Aerial crown-view tile of a tropical tree (Barro Colorado Island, Panama), acquired 20241014:
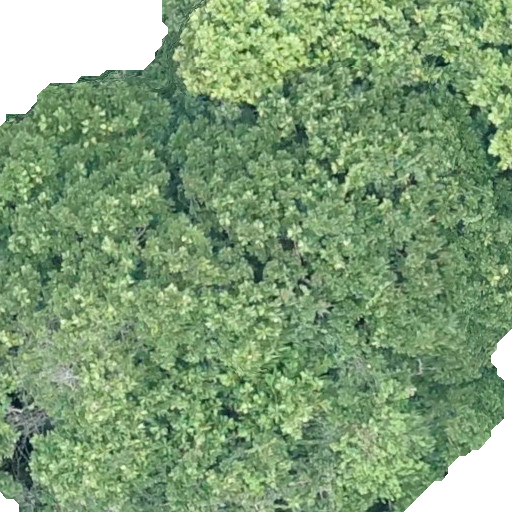
Species: Dipteryx oleifera
GBIF accepted scientific name: Dipteryx oleifera
Crown area: 538.567 m²